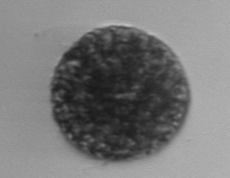
Label: Vicicitus_globosus